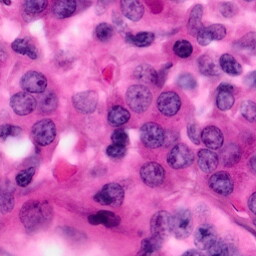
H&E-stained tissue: Pancreatic